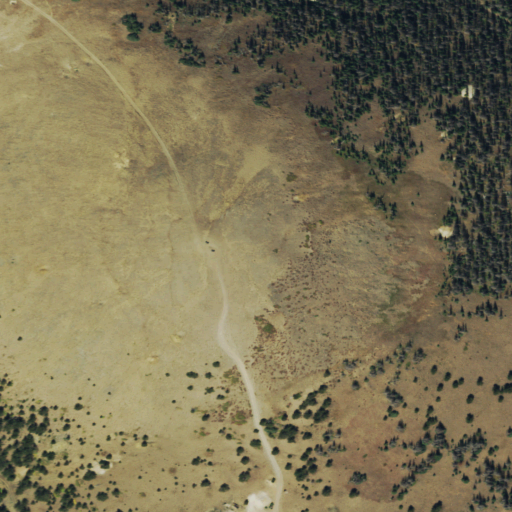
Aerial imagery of mountain in Colorado named Round Mountain containing shrub, evergreen forest, and grassland